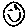
Label: smiley face